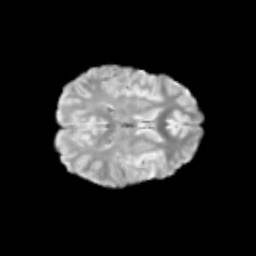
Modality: T2w
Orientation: axial
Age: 13
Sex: female
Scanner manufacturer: siemens
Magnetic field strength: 3 T
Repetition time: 3.8 s
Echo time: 0.07 s